Field crop: maize
Growth stage: 2
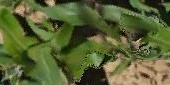
Species: maize